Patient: sex F, age 57
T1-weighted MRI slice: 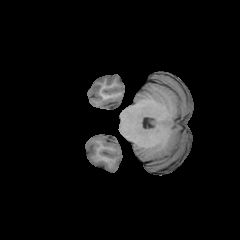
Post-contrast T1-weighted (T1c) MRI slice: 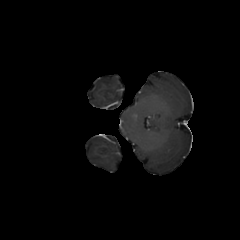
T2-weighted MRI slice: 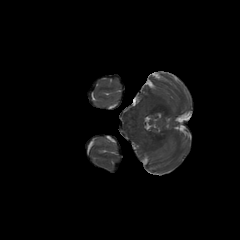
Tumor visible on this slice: no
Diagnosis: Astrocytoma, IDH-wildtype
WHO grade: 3